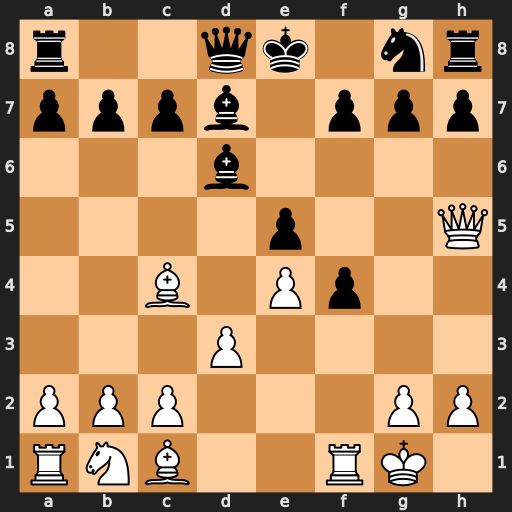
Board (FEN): r2qk1nr/pppb1ppp/3b4/4p2Q/2B1Pp2/3P4/PPP3PP/RNB2RK1
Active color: w
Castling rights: kq
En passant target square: -
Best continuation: Qxf7#